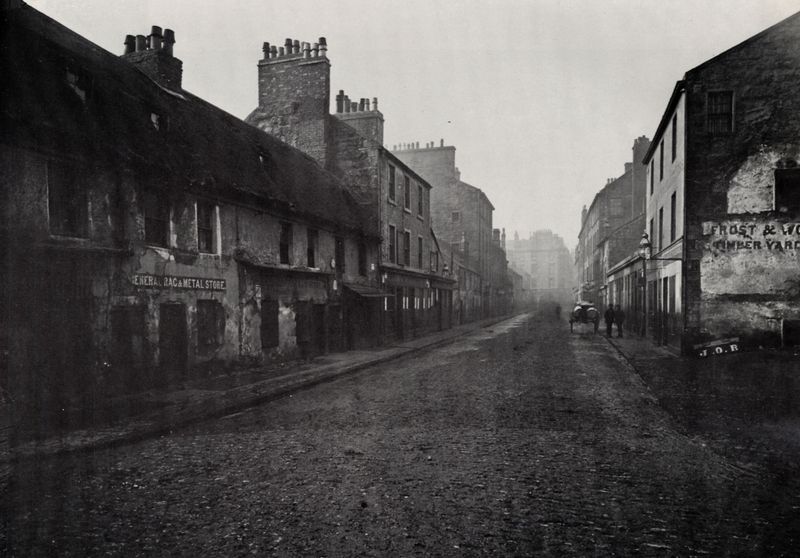
Titel: High Street, Grobal, südlicher Blick
Künstler: Thomas Annan
Institution: unbekannt
Schlagwörter: dunkel, himmel, schatten, landschaft, menschen, stadt, fenster, fussgänger, grau, hell, hintergrund, männer, schwarz, strasse, weiss, blick, dach, gebäude, haus, weg, arm, stein, steine, einsamkeit, ferne, häuser, nass, schilf, spiegelung, paar, personen, england, arbeit, kamin, kamine, karren, pferd, schornstein, deutschland, schrift, ruhe, düster, ansicht, fassaden, geschäft, perspektive, pflaster, leer, verlassen, dächer, mauer, schornsteine, dunst, nebel, backstein, herbst, droschke, geschäfte, kutsche, laden, läden, arbeiter, industrie, karre, wagen, flucht, foto, fotografie, regen, kopfstein, schild, bürgersteig, schwarz weiss, gehweg, pflasterstein, plastersteine, plakat, reklame, trüb, photo, kaputt, fluchtpunkt, industrialisierung, stadtlandschaft, frost, london, armut, gespann, fotographie, metal, englisch, verfallen, fuhrwerk, häuserzeile, vorstadt, pferdewagen, menschenpaar, feucht, häuder, strassenzug, britisch, reihenhäuser, dorfstrasse, trist, unbewohnt, gehsteige, irland, graffiti, schmiererei, großbritannien, daguerreotypie, pferdefuhrwerk, firmenschild, grafiti, ladenschild, metal store, pflastersein, store, yard, zäuserzeile, heruntergekommen, assanten